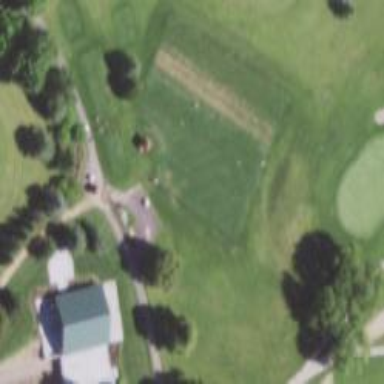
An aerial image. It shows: Golf tee.